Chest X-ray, PA view. Patient: 56 years old, sex F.
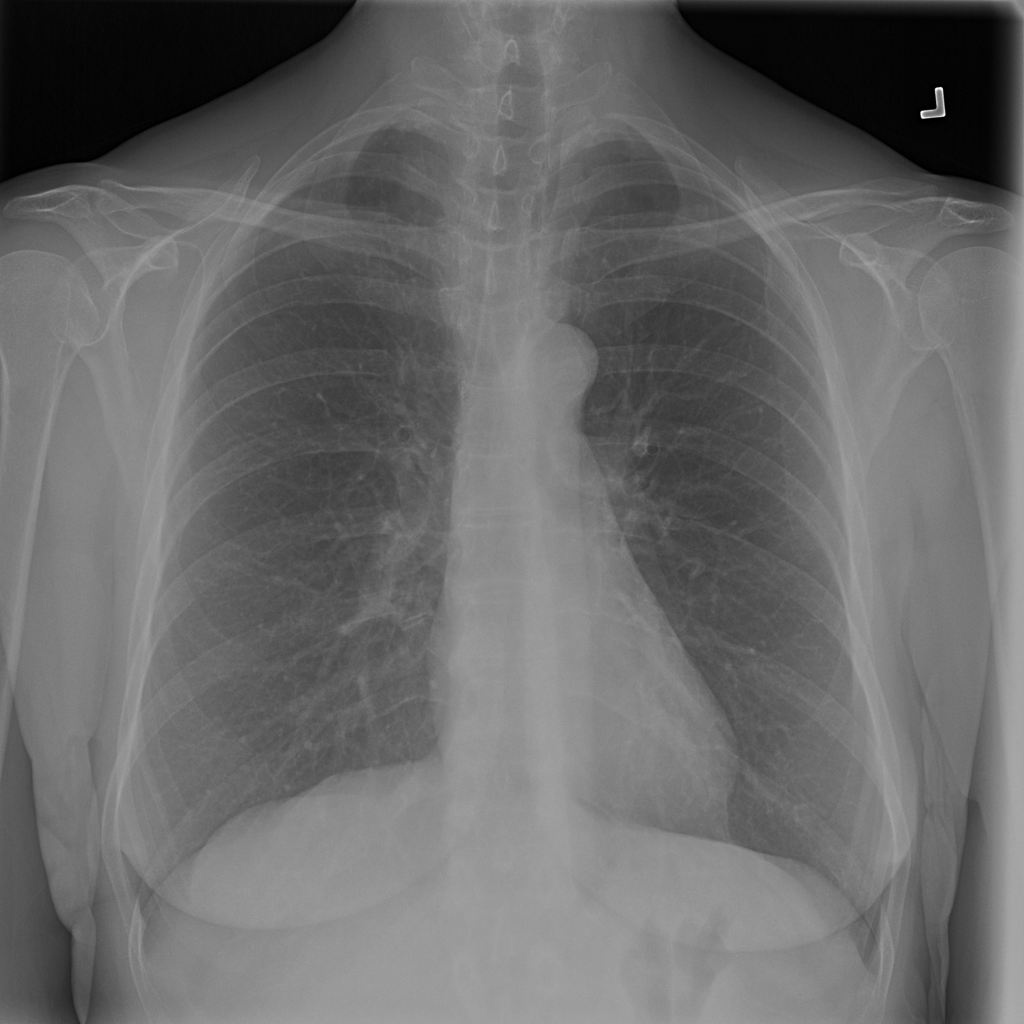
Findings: No Finding